Interaction volume radius: 10 \u00c5
Interaction volume height: 40 \u00c5
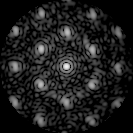
Disorder parameter: 0.3523